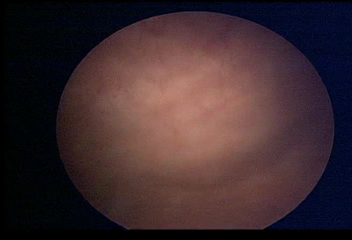
Modality: WLC
Class: Normal mucosa
Bladder cancer association: No